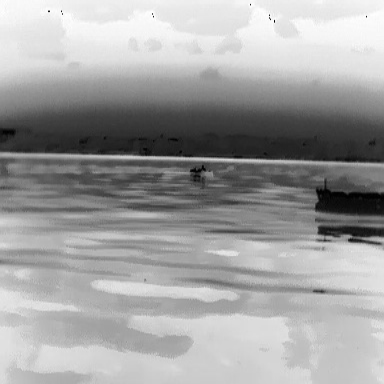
There are two objects shown in the infrared image, including a warship, and a liner.